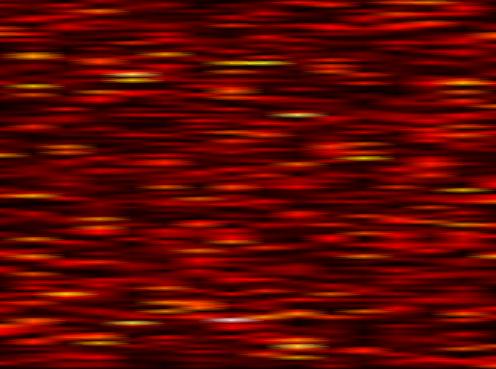
Label: FOFDM